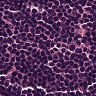
Metastatic tissue present: no